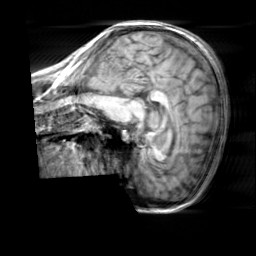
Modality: T1w
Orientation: sagittal
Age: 30
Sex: female
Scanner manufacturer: siemens
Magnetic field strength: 3 T
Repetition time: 2.3 s
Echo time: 0.00303 s